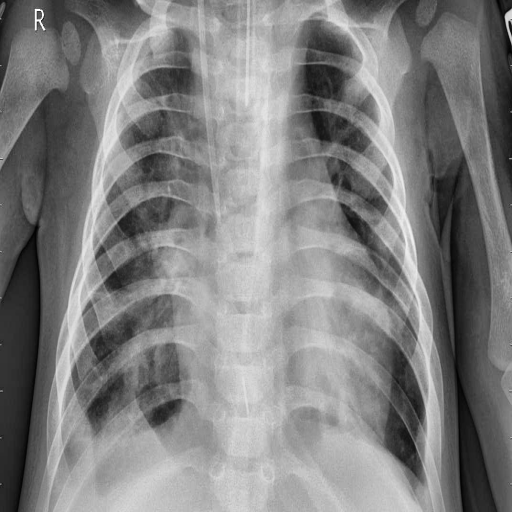
Finding: PNEUMONIA